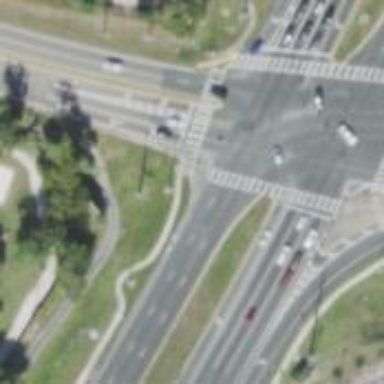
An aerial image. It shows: Marked road crossing.